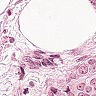
Metastatic tissue present: yes